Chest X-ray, AP view. Patient: 33 years old, sex F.
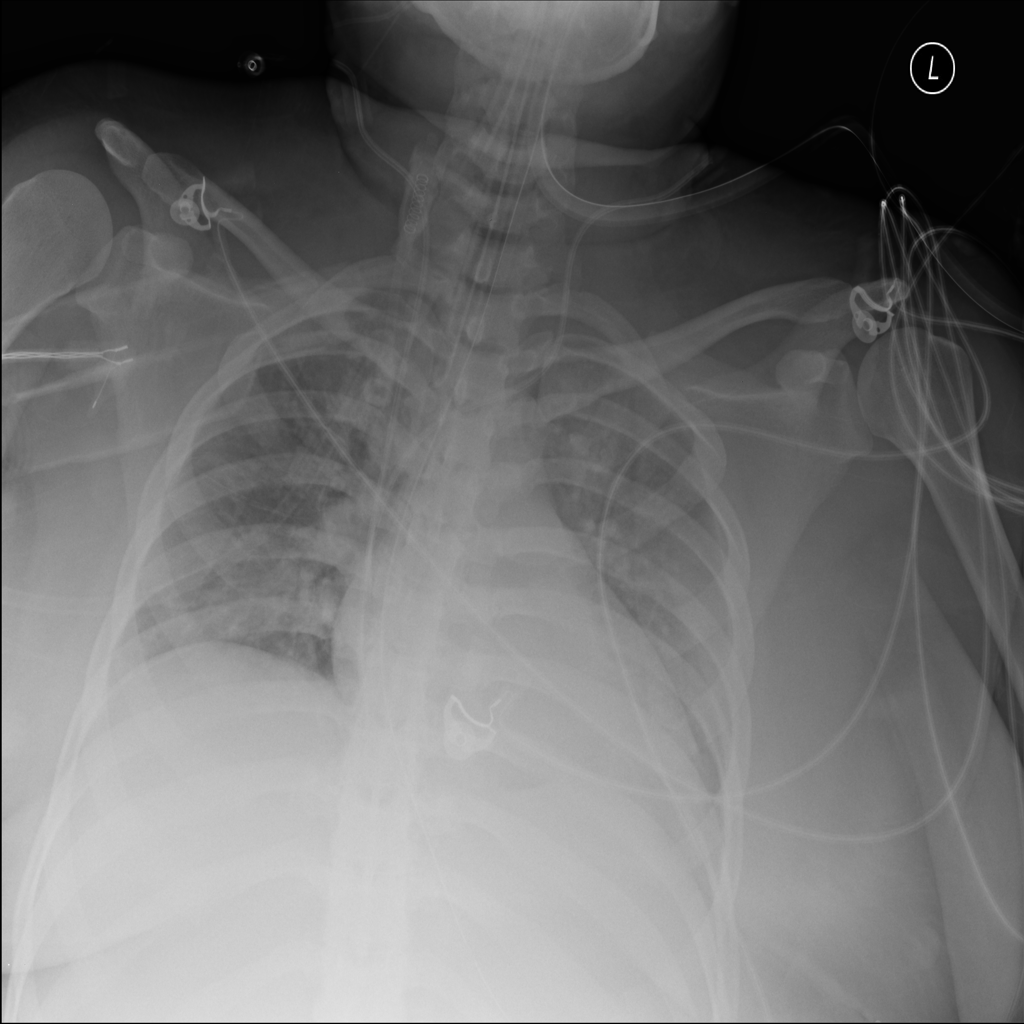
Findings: No Finding